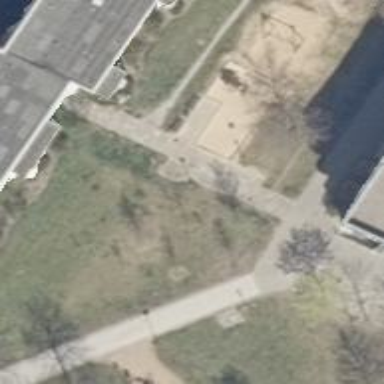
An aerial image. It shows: Playground with springy equipment.